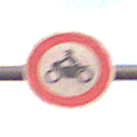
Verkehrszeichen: VerbotKraftraeder
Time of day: SunriseSunset
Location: Outdoor (Nature)
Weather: PartlyCloudy
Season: NotSpecified
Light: Natural